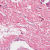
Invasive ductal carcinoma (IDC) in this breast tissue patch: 0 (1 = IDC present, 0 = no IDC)